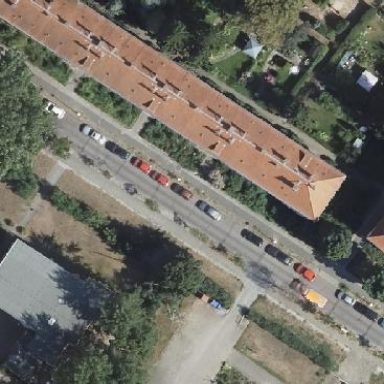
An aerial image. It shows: Hipped-roof building with apartments.